Interaction volume radius: 10 \u00c5
Interaction volume height: 45 \u00c5
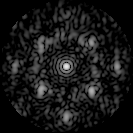
Disorder parameter: 0.4142